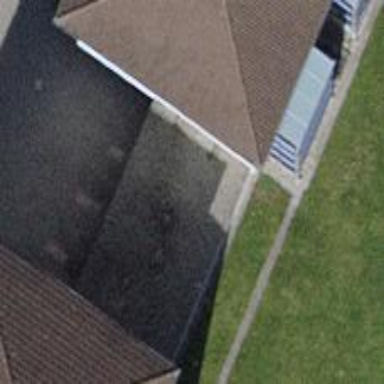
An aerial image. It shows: Group of garages.